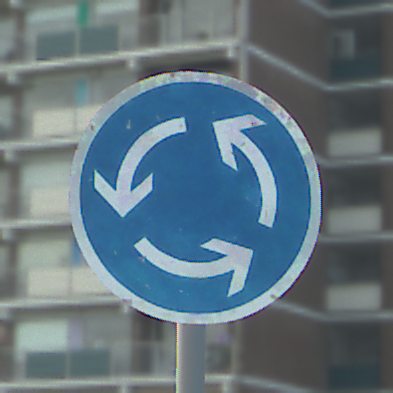
Verkehrszeichen: Kreisverkehr
Umgebung: Outdoor, Urban
Tageszeit: MorningAfternoon
Wetter: PartlyCloudy
Licht: Natural
Jahreszeit: NotSpecified
Kontrast: LowContrast